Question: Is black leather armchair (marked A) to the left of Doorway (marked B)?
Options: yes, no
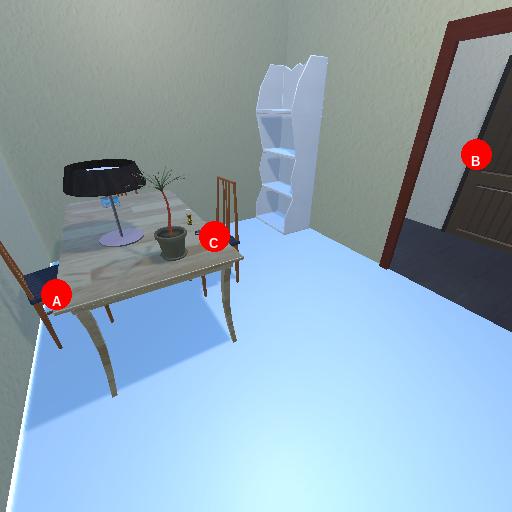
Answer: yes